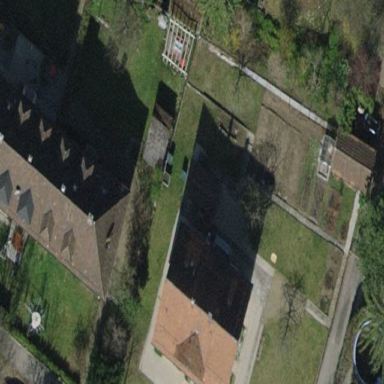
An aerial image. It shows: Detached building with gambrel roof.